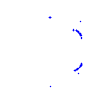
Particle: proton